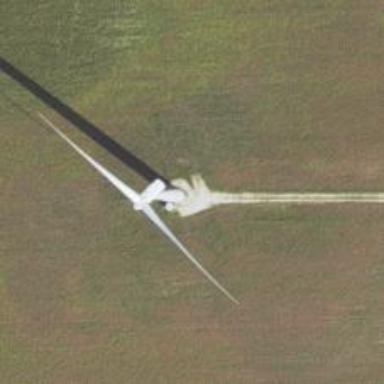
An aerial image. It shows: Wind generator using wind turbines of horizontal axis.